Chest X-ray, AP view. Patient: 40 years old, sex F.
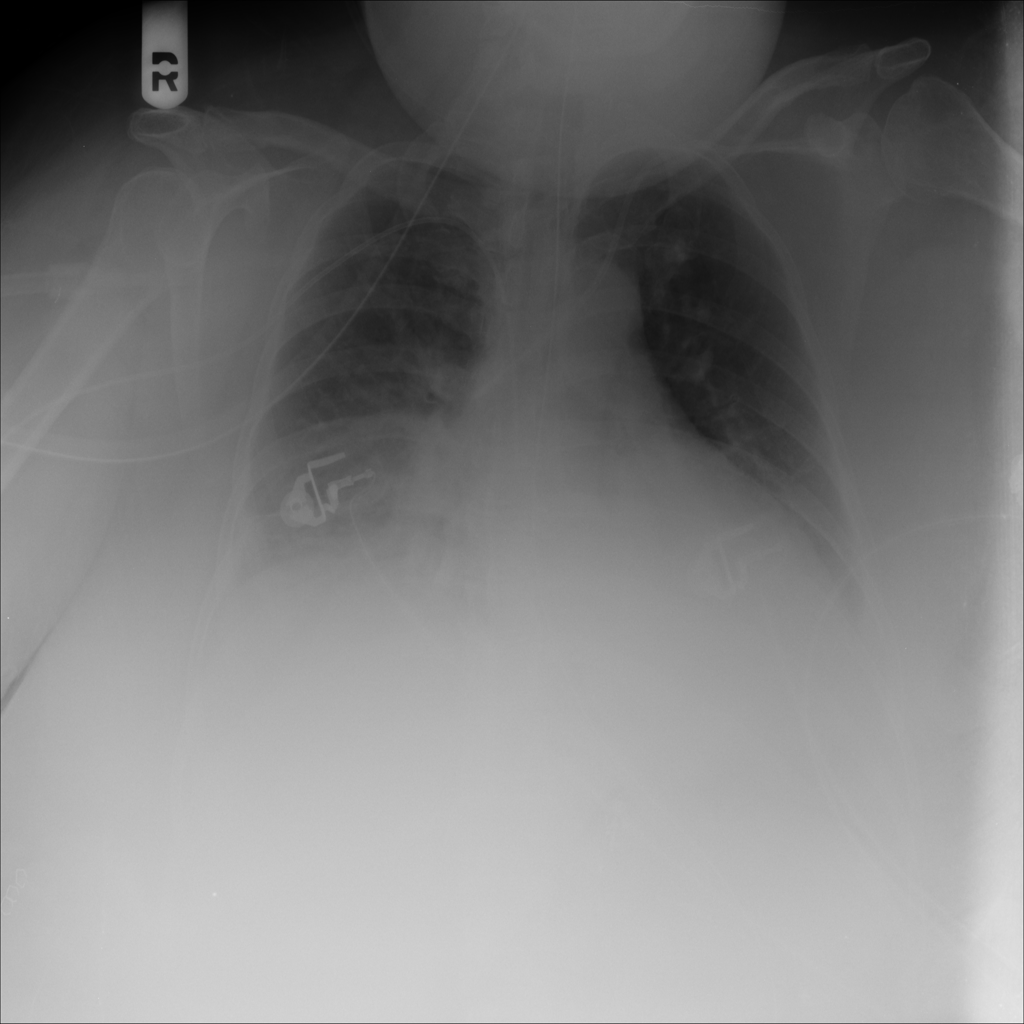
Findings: No Finding